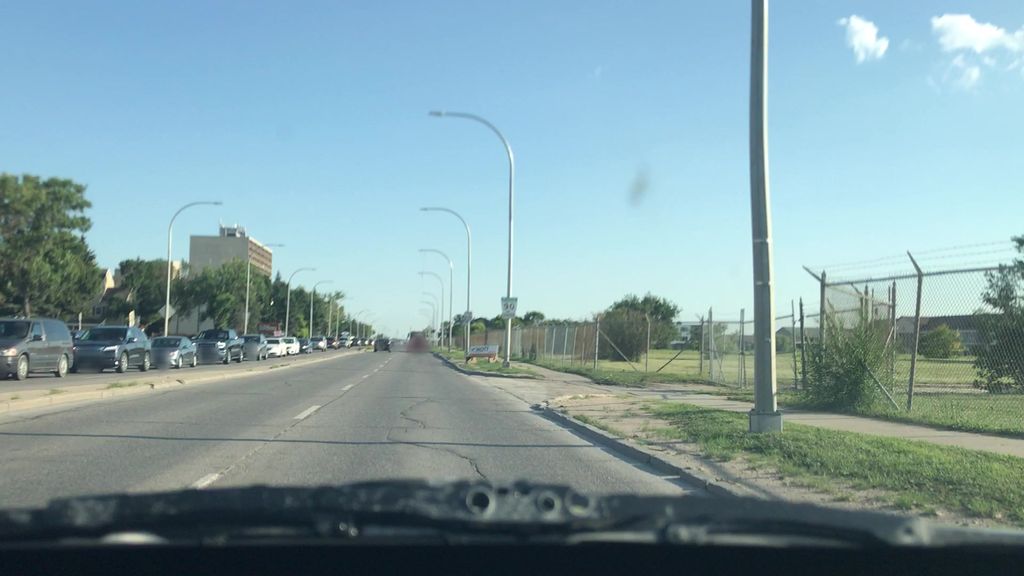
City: winnipeg